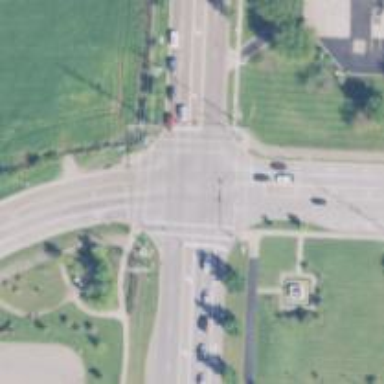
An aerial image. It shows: Footway with marked crossing.